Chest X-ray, AP view. Patient: 40 years old, sex M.
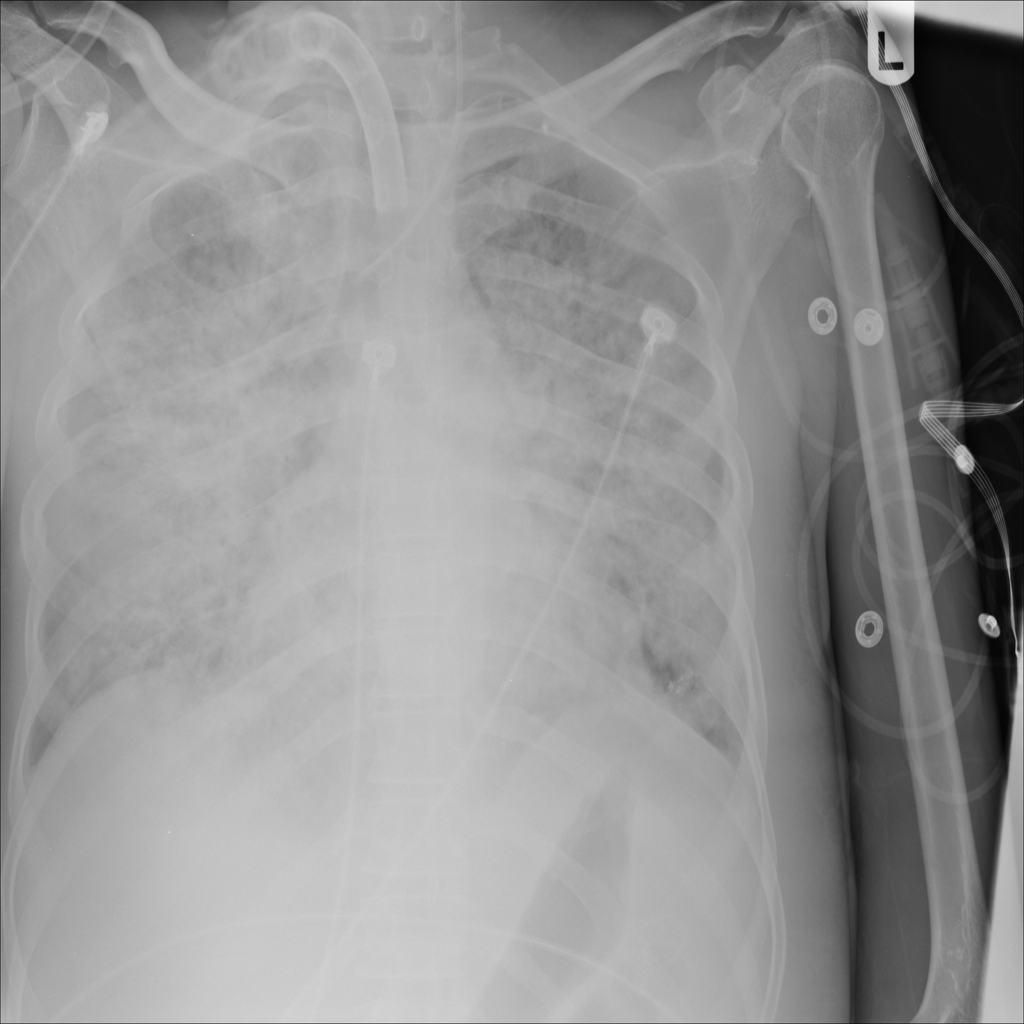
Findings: No Finding